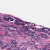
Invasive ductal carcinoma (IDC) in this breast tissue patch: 1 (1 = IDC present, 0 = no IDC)